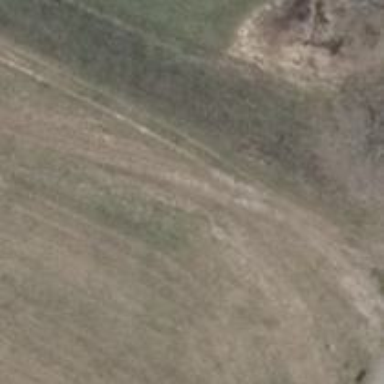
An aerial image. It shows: Grass track with grade 5 tracktype.